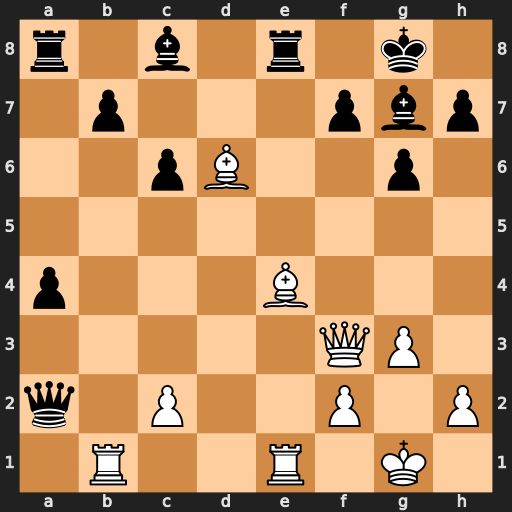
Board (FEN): r1b1r1k1/1p3pbp/2pB2p1/8/p3B3/5QP1/q1P2P1P/1R2R1K1
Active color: w
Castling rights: -
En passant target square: -
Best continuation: Bd5 Be6 Bxa2